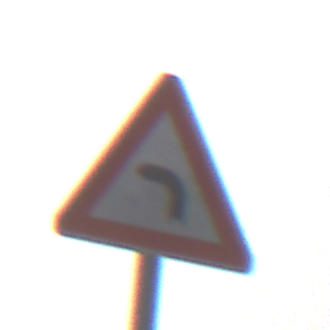
Verkehrszeichen: KurveLinks
Umgebung: Outdoor, Nature
Tageszeit: MorningAfternoon
Wetter: PartlyCloudy
Licht: Natural
Jahreszeit: NotSpecified
Kontrast: MediumContrast